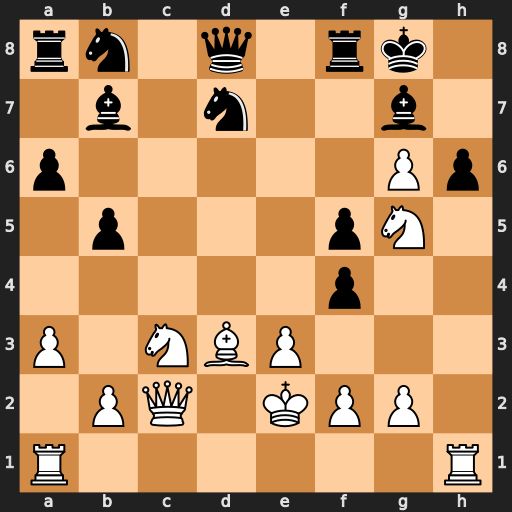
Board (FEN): rn1q1rk1/1b1n2b1/p5Pp/1p3pN1/5p2/P1NBP3/1PQ1KPP1/R6R
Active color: w
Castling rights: -
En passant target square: -
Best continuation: Qb3+ Kh8 Rxh6+ Bxh6 g7+ Kxg7 Ne6+